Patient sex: M
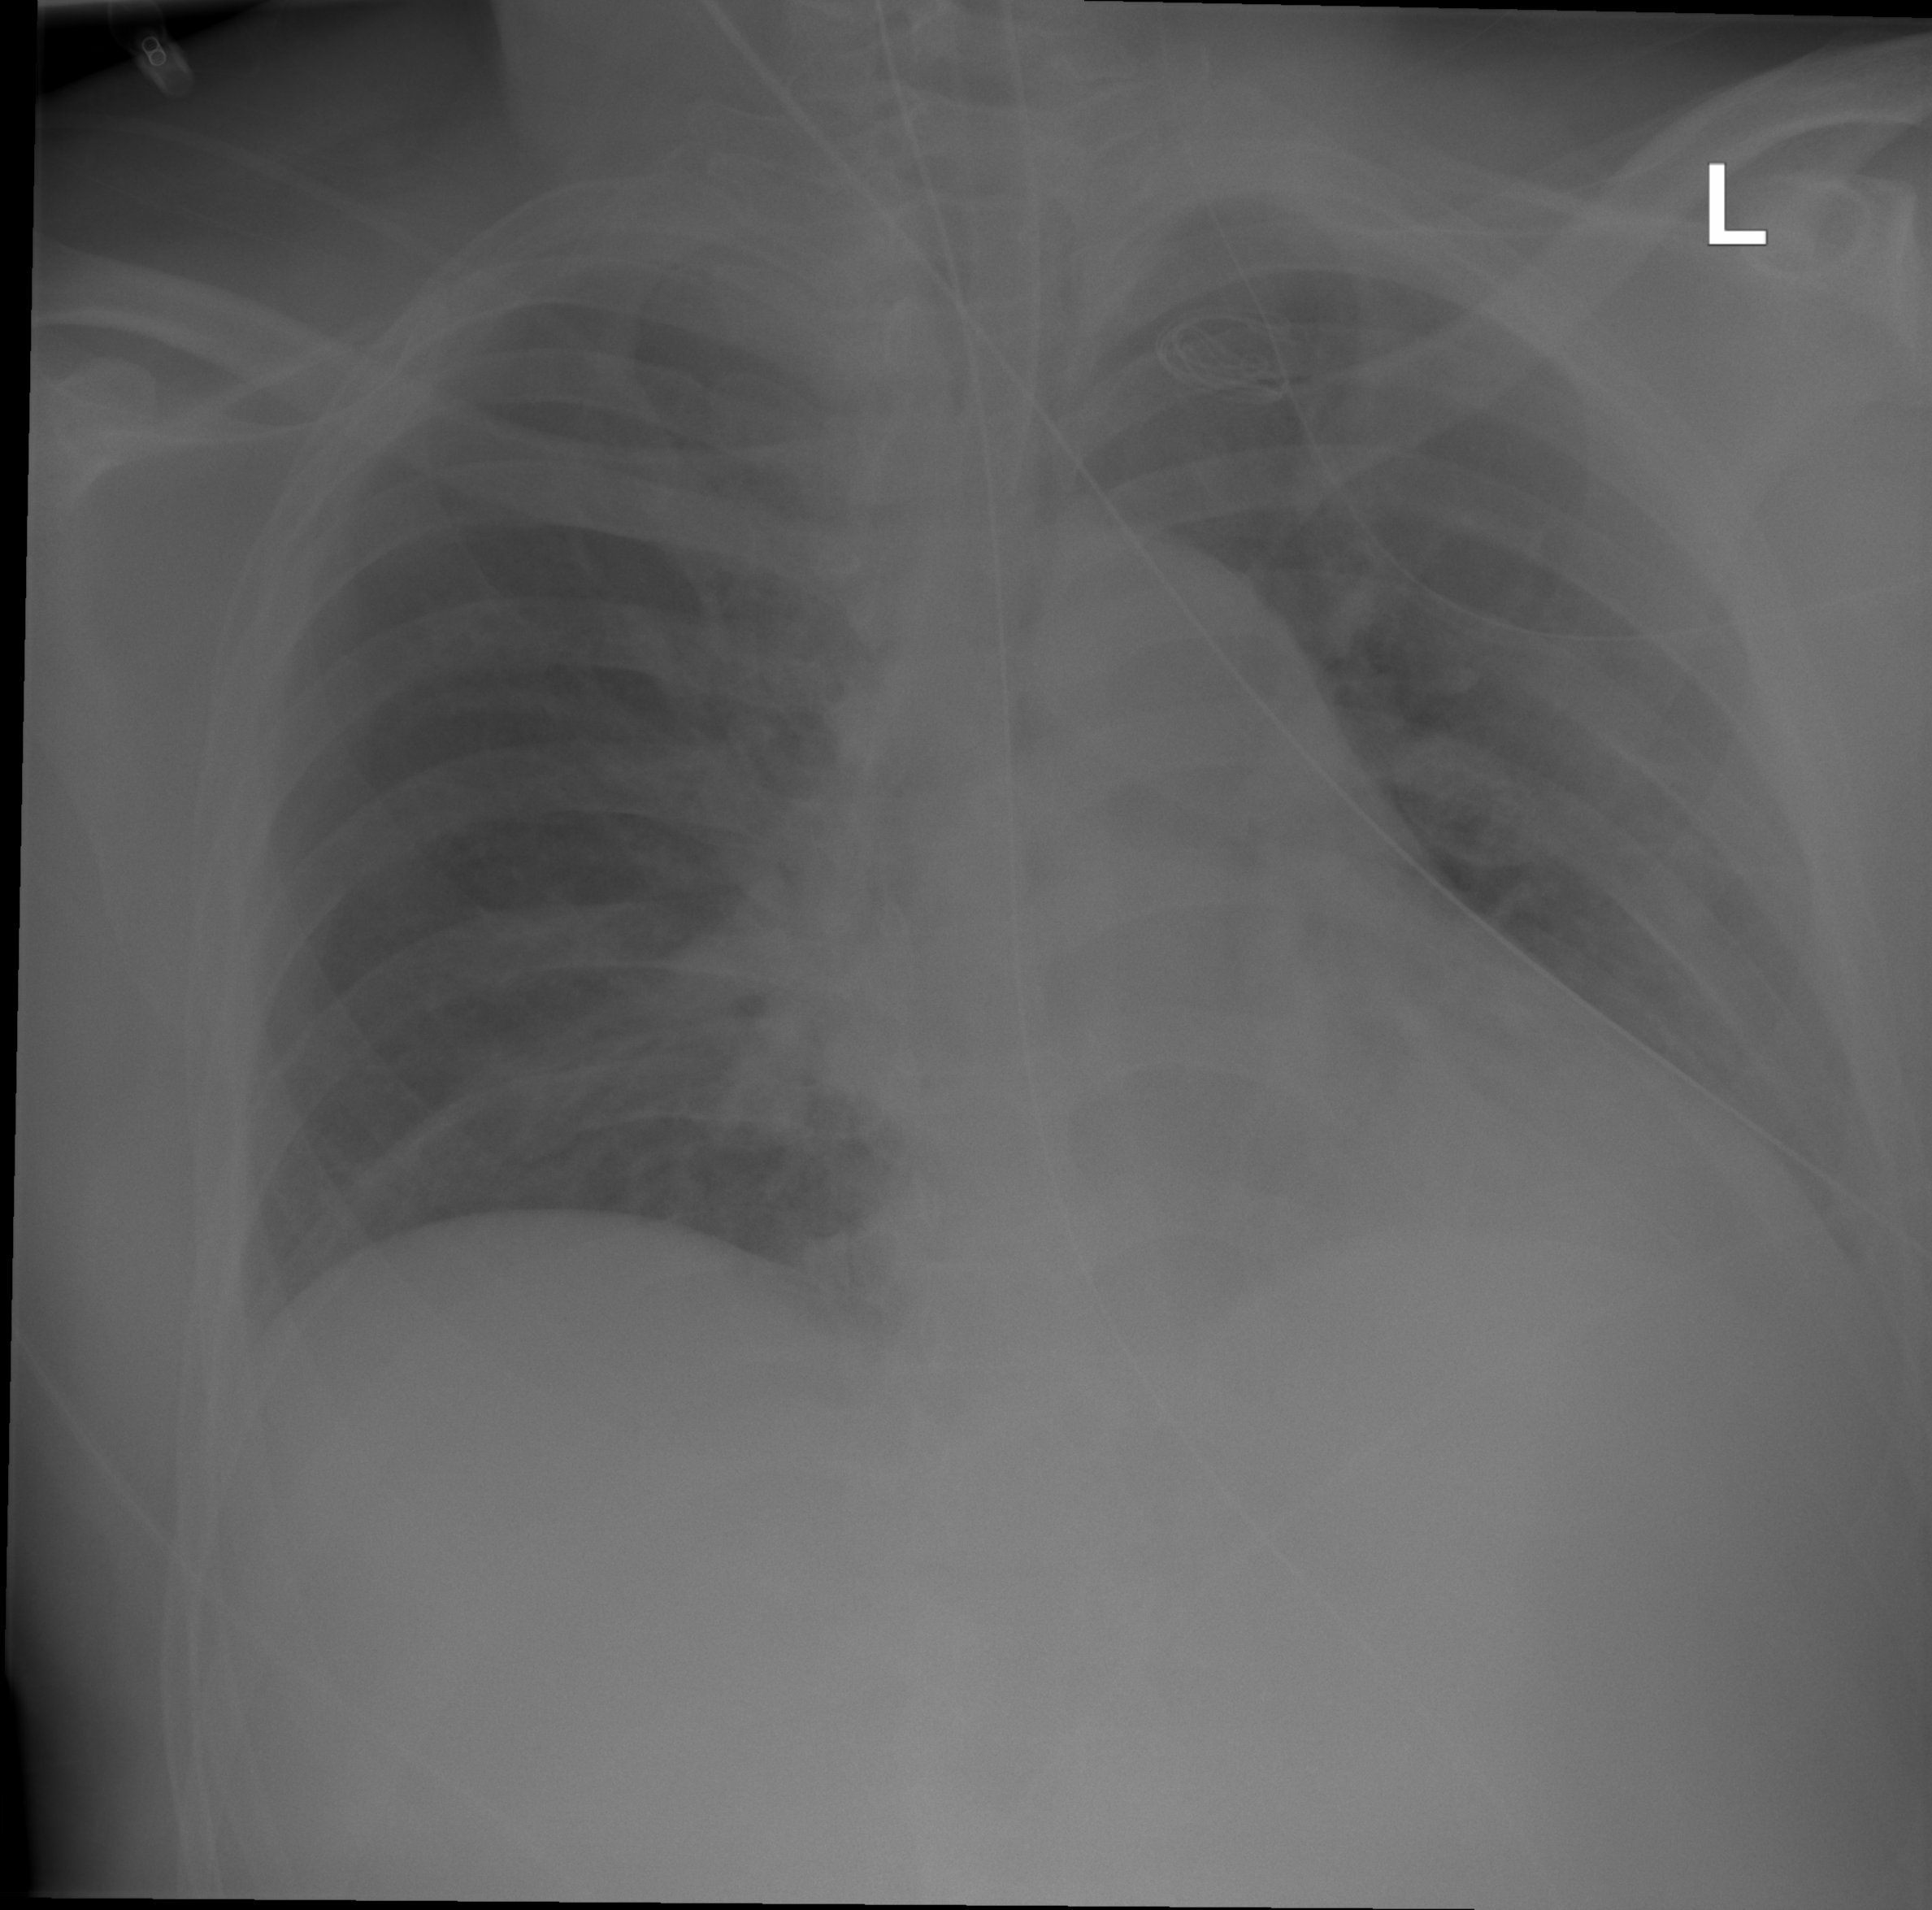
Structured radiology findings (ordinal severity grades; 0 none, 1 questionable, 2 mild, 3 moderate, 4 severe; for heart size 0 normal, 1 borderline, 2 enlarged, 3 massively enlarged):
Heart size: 1
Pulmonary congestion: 2
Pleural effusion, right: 0
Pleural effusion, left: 0
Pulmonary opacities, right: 2
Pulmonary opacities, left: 2
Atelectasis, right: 0
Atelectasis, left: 0